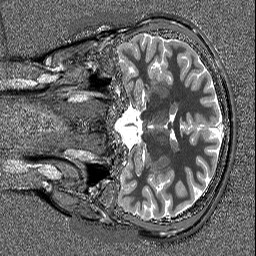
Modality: T1map
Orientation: coronal
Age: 23
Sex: female
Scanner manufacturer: siemens
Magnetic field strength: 3 T
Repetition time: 5 s
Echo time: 0.00298 s